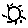
Label: sun